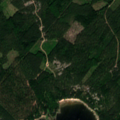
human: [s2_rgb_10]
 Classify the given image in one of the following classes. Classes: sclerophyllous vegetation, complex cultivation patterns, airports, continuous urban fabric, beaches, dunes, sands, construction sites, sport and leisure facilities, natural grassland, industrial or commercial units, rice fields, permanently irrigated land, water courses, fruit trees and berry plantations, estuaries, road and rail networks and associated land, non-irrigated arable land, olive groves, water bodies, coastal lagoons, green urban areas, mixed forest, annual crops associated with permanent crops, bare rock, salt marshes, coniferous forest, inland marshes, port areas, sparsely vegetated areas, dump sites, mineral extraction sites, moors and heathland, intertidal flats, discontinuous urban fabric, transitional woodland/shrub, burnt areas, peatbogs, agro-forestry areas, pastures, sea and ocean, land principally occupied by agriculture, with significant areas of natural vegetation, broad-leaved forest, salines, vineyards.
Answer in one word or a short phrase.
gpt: coniferous forest, sea and ocean